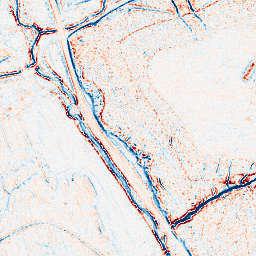
Category: edge_preserving
Decomposition family: anisotropic_diffusion
Decomposition parameters: iterations: 5
kappa: 50
gamma: 0.15
Upsampling method: bilinear
Upsampling parameters: scale: 4
Upsampling scale: 4